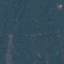
Label: Forest